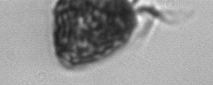
Label: Ciliophora